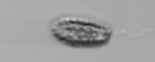
Label: Pseudochattonella_farcimen